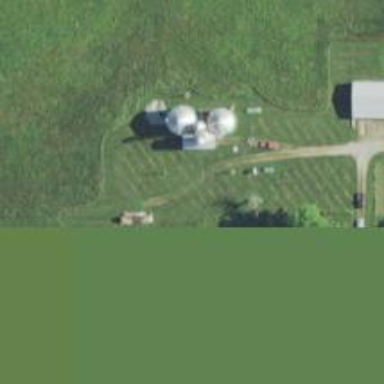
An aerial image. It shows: Silo.